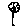
Label: flower